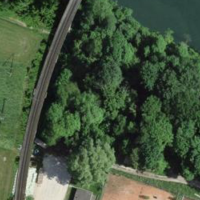
EUNIS habitat code: 25
Species observed at this site:
Turdus merula
Fulica atra
Corvus corax
Sturnus vulgaris
Carduelis carduelis
Ardea alba